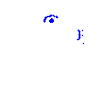
Particle: kaon